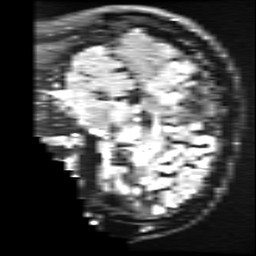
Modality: FLAIR
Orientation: sagittal
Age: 37
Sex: male
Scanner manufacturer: ge
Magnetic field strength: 3 T
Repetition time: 11 s
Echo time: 0.1497 s